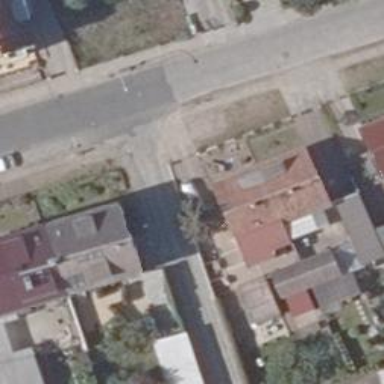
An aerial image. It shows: Residential road with sidewalks on both sides.